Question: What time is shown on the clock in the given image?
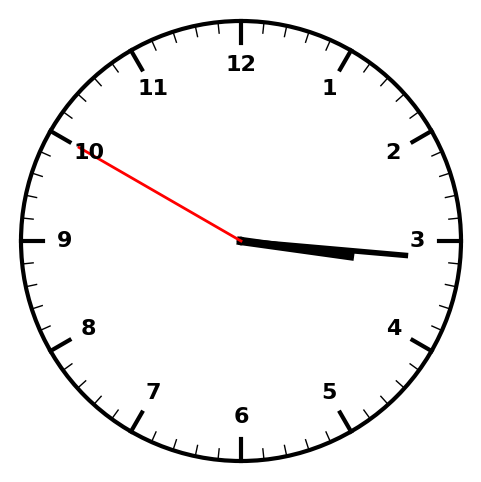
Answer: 03:15:50